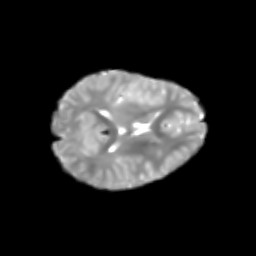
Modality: T2w
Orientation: axial
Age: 6
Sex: female
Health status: healthy